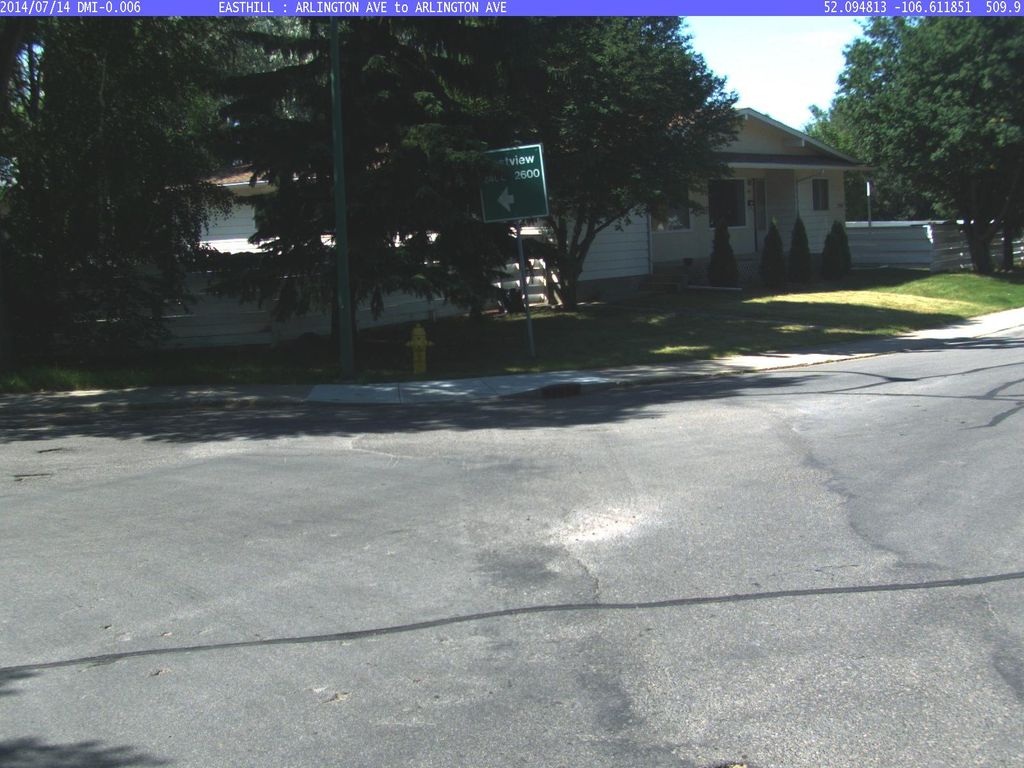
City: saskatoon